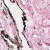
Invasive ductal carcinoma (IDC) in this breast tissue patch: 0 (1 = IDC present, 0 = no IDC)